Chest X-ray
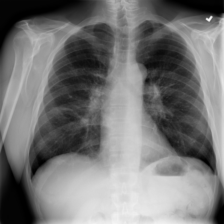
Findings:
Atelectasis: negative
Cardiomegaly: negative
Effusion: negative
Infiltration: positive
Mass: negative
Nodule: negative
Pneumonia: negative
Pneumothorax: negative
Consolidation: negative
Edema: negative
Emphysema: negative
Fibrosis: negative
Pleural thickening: negative
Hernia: negative